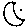
Label: moon